Field crop: maize
Growth stage: 2
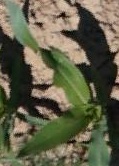
Species: maize